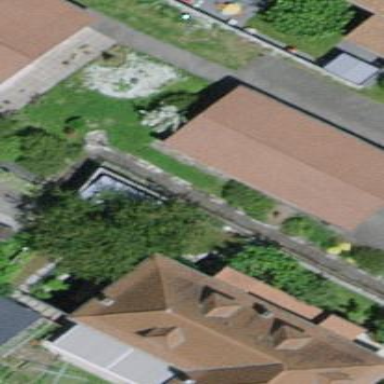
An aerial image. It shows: Carport structure.